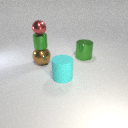
large brown metal sphere below small red metal sphere